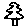
Label: tree